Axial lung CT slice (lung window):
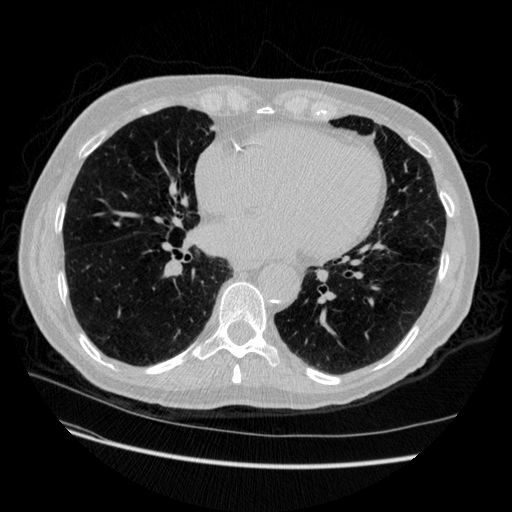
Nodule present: no